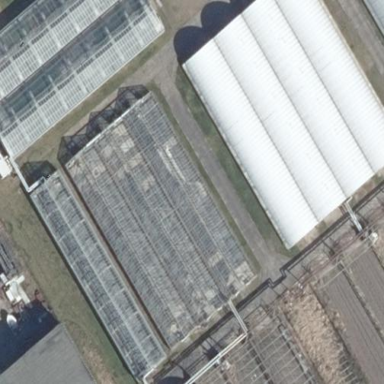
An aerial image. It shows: Greenhouse.